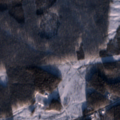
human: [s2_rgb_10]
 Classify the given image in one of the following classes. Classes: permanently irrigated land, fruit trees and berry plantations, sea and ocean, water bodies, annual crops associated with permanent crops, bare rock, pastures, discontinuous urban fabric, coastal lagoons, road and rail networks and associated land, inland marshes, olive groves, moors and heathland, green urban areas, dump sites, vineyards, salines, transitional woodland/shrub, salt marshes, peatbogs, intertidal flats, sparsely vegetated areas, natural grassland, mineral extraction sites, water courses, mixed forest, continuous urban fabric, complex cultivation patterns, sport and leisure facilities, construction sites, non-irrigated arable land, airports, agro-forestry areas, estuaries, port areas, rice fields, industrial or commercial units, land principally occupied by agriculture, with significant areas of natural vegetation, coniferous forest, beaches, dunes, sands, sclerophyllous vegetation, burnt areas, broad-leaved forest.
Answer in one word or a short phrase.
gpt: coniferous forest, transitional woodland/shrub